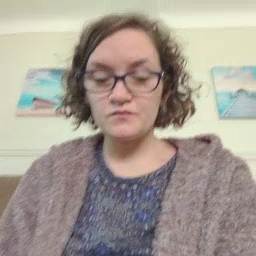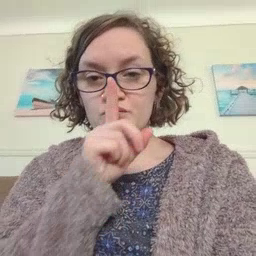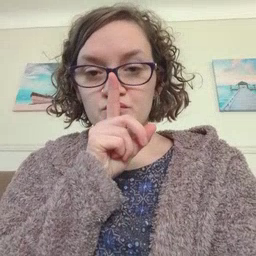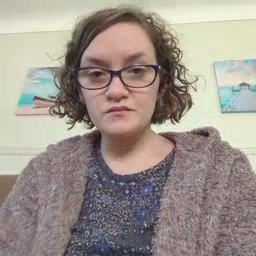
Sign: shhh